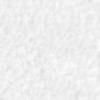
Label: no_change